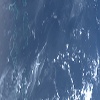
Label: water